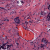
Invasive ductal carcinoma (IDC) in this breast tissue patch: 1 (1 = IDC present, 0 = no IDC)